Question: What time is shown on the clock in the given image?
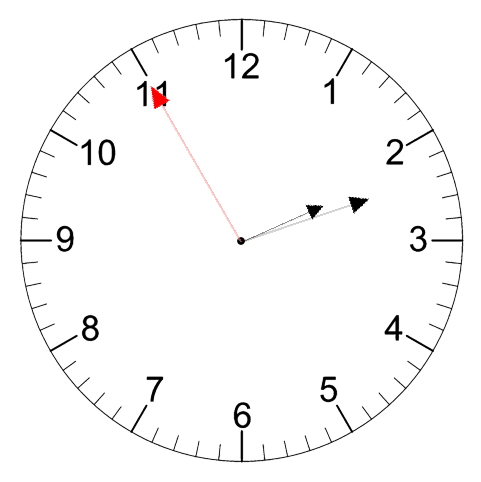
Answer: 02:11:55